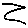
Label: zigzag